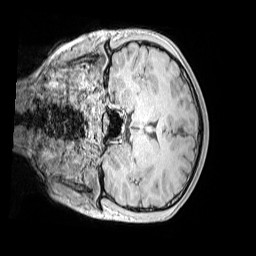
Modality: MP2RAGE
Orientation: coronal
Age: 12
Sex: female
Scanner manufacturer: siemens
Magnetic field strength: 3 T
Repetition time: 4 s
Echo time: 0.00299 s